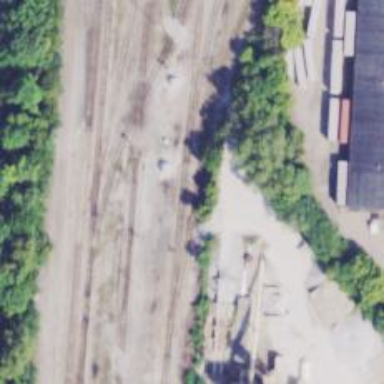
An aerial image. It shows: Abandoned railway yard.